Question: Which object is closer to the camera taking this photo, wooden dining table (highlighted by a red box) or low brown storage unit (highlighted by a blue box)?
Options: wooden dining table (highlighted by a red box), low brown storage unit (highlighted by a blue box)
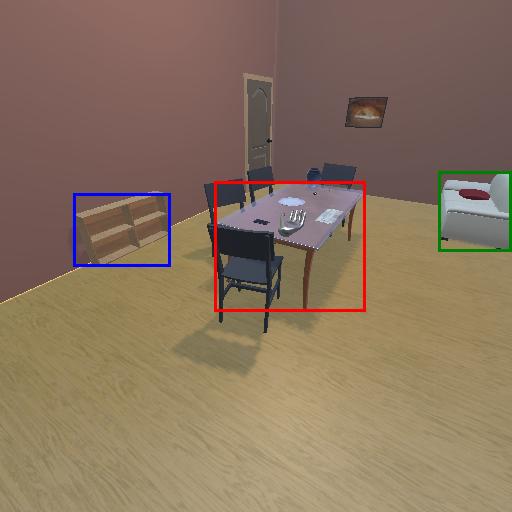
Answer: wooden dining table (highlighted by a red box)